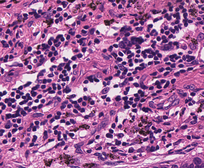
Tumor epithelial tissue: yes
Tumor-associated stroma tissue: yes
Normal tissue: no